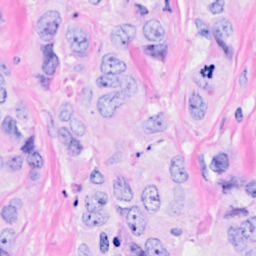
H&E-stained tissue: Breast